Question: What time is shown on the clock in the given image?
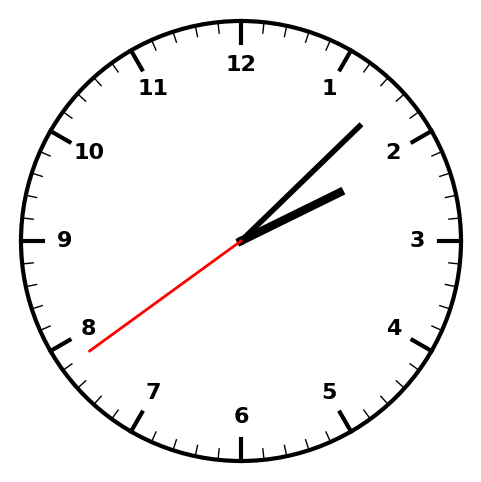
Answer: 02:07:39